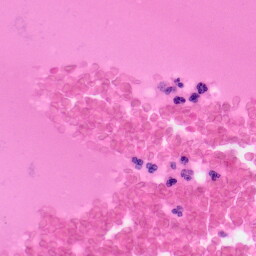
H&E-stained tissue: Colon